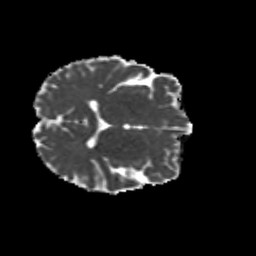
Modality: MD
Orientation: axial
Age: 25
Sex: male
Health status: healthy
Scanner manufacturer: siemens
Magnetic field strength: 3 T
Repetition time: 8.6 s
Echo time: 0.095 s